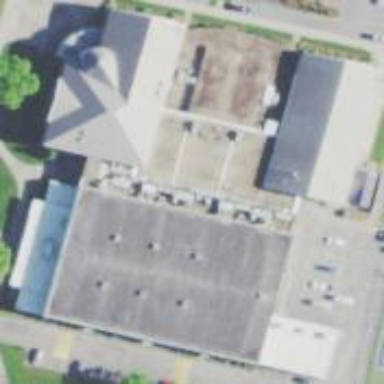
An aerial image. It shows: Fitness center building.